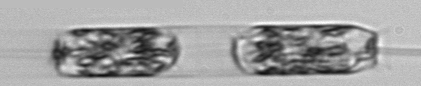
Label: Ditylum_brightwellii